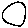
Label: circle